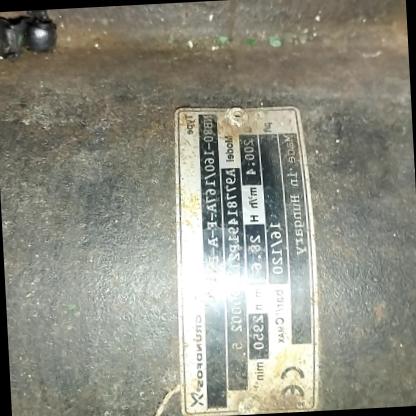
Klasa: tabliczka-znamionowa